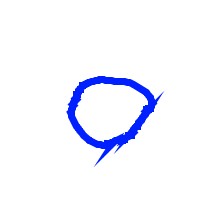
Shape: circle